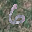
Label: 6